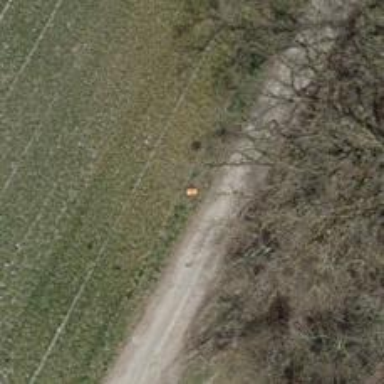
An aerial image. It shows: Aerial marker colored orange.